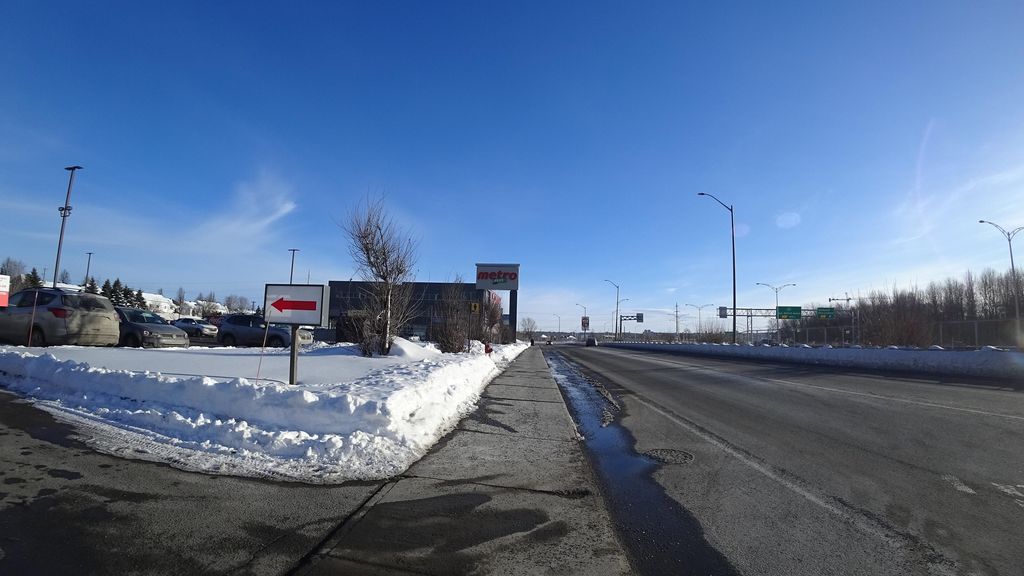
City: quebec_city